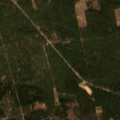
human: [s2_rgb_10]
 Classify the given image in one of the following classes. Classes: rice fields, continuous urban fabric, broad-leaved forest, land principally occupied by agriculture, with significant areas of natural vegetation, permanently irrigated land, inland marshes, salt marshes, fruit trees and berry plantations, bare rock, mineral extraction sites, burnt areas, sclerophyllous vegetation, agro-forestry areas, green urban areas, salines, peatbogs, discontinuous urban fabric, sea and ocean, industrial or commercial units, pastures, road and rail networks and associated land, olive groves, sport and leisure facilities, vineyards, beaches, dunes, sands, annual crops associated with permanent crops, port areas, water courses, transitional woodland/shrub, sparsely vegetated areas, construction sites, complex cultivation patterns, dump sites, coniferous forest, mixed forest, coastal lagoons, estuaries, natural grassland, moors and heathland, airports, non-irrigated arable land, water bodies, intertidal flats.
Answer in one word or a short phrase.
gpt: coniferous forest, mixed forest